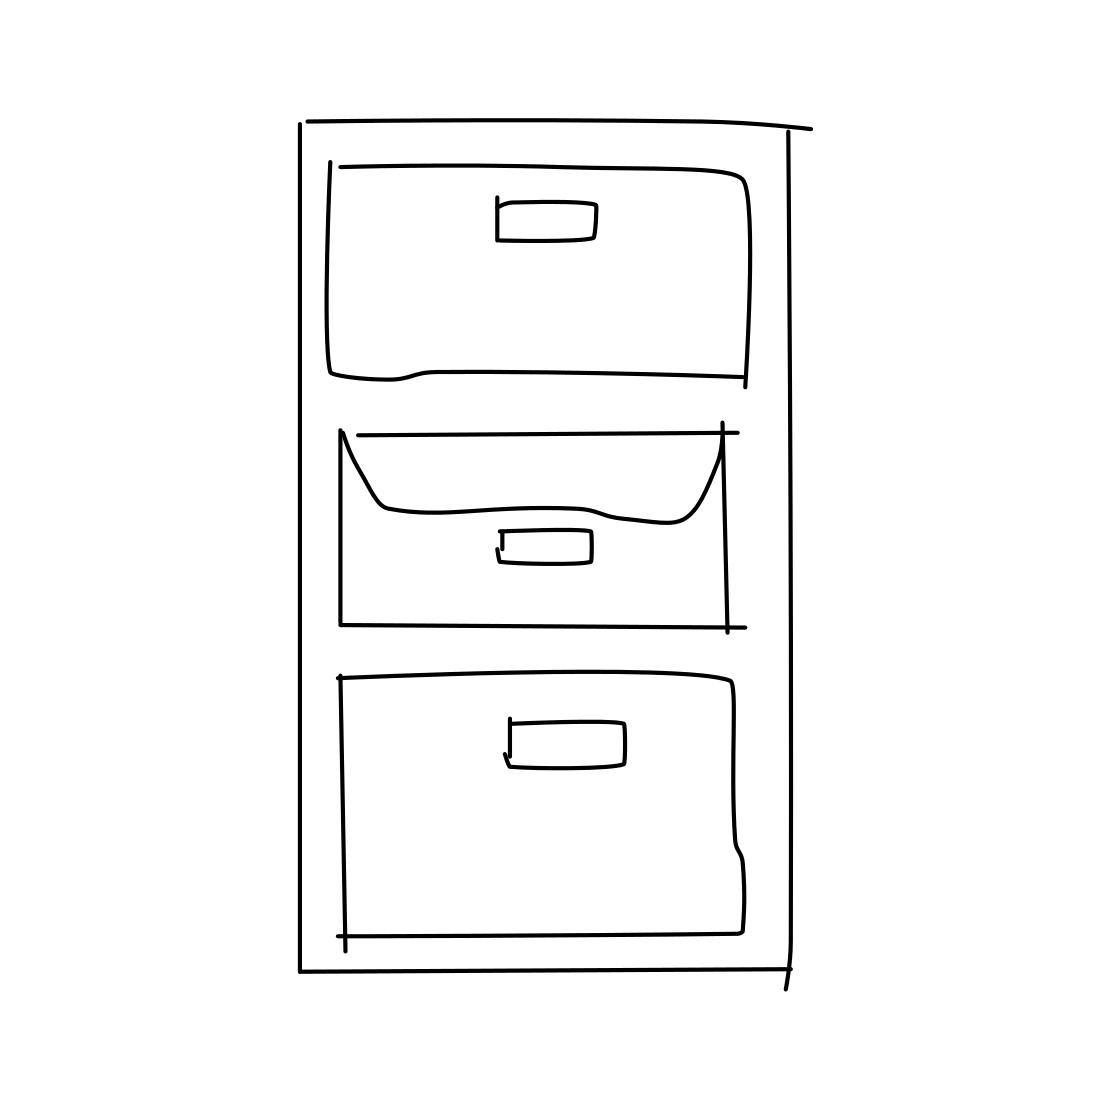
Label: cabinet